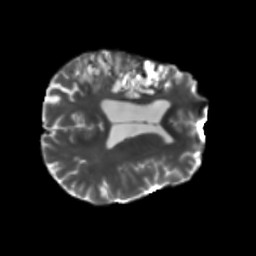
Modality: T2w
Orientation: axial
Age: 54
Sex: male
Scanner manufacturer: siemens
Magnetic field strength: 3 T
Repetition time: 5.25 s
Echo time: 0.08 s